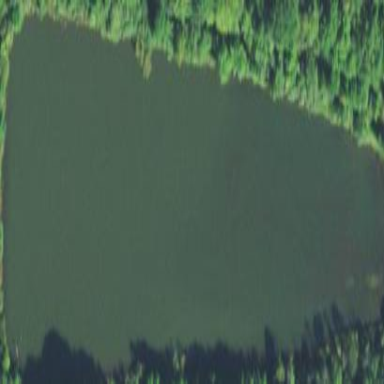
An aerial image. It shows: Peaceful pond surrounded by nature.